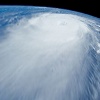
Label: cloud